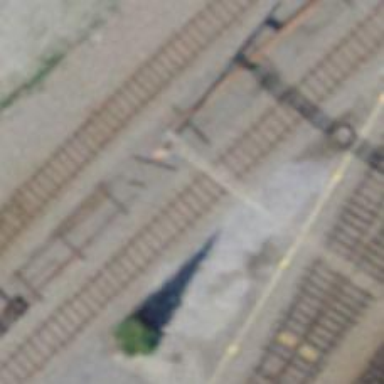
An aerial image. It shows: Single-track railway yard.